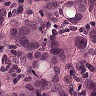
Metastatic tissue present: yes